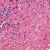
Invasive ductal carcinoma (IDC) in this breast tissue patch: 0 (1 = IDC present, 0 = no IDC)